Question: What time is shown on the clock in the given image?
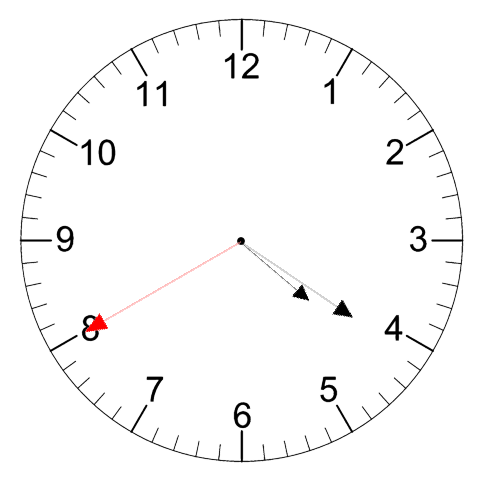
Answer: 04:20:40